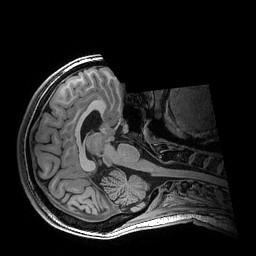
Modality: T1w
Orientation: axial
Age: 20
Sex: female
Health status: healthy